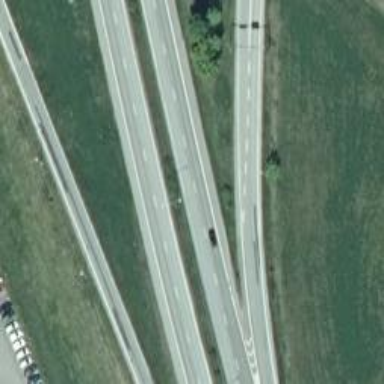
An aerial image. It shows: Asphalt motorway.